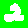
Digit: 2